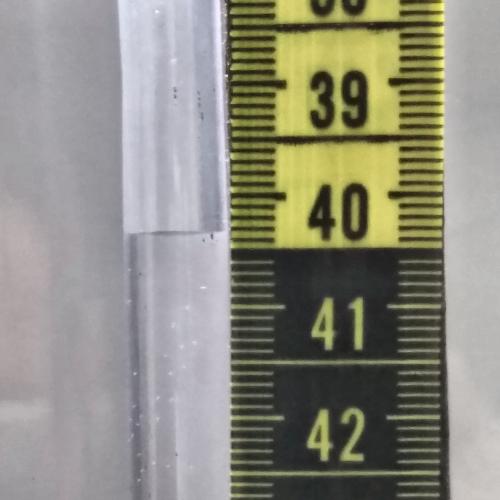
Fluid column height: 40.3 cm